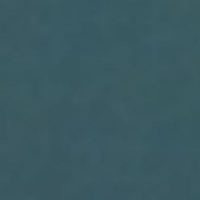
EUNIS habitat code: 14
Species observed at this site:
Chelidonium majus